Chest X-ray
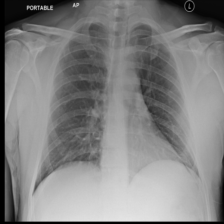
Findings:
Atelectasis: negative
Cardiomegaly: negative
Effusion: negative
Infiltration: negative
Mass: negative
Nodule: negative
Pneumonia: negative
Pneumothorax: negative
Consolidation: negative
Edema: negative
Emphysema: negative
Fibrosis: negative
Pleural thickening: negative
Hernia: negative